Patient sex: F
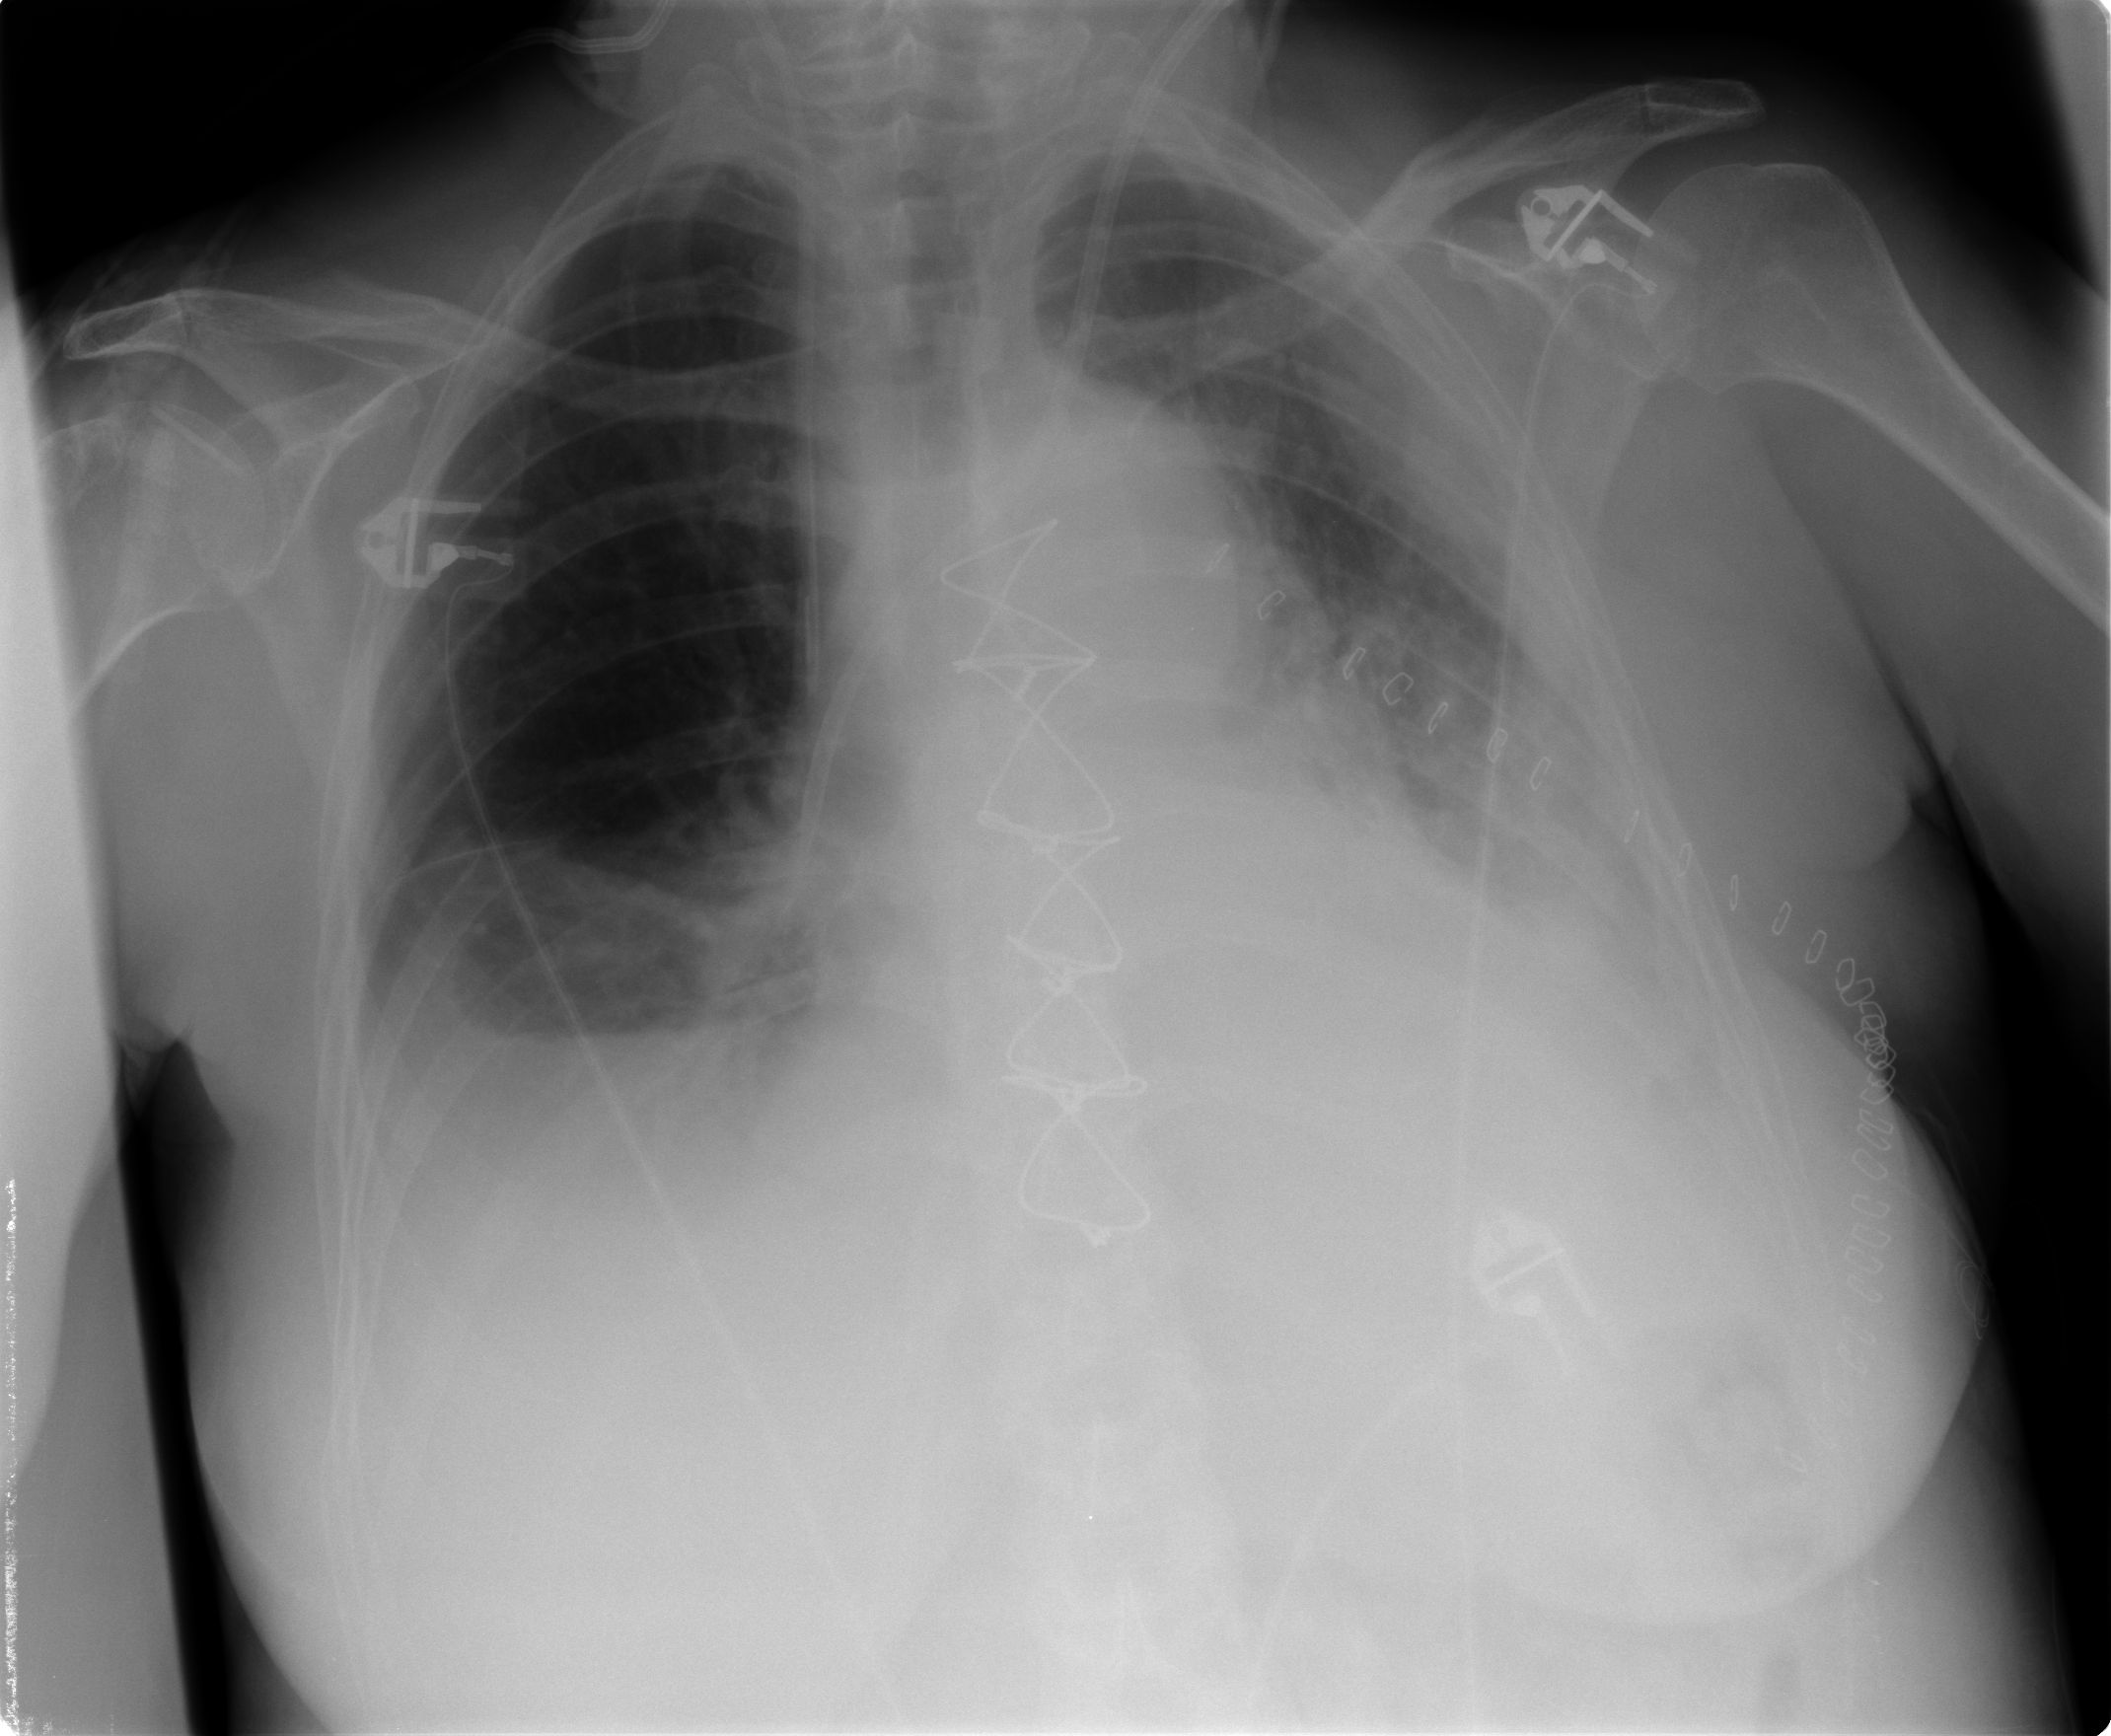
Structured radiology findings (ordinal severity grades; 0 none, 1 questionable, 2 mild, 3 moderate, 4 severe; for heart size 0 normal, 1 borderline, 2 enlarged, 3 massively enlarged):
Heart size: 1
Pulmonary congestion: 2
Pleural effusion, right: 2
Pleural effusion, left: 3
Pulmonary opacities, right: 0
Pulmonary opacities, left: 2
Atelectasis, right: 2
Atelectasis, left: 3